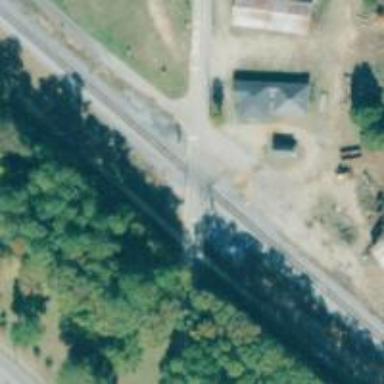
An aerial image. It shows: Level crossing with lights on the railway.